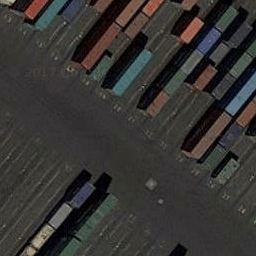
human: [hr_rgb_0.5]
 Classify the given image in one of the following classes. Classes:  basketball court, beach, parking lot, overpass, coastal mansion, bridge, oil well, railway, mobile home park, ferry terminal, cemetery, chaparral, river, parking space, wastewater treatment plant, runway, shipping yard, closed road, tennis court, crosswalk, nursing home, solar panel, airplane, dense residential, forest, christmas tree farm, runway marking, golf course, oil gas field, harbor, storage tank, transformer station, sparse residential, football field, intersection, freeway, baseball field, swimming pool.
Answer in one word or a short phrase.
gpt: shipping yard